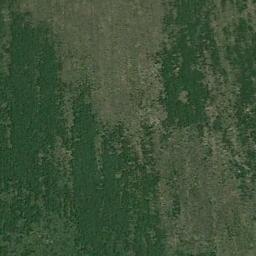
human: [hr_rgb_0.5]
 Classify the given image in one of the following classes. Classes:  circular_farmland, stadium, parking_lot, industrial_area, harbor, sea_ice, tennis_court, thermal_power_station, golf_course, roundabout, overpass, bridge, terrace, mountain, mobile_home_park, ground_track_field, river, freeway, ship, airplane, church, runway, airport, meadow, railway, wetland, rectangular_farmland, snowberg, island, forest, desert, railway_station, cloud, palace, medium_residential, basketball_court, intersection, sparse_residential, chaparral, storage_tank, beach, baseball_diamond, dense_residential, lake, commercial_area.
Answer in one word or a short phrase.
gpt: meadow